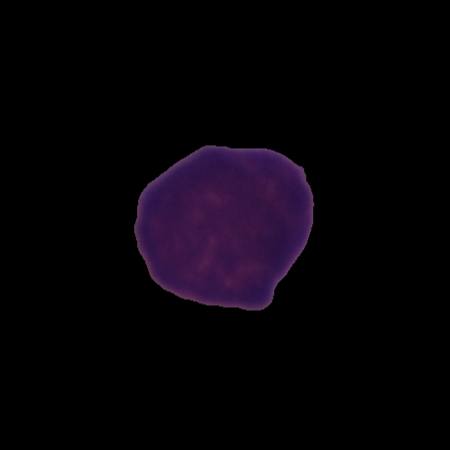
Label: cancer